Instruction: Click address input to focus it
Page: traveler
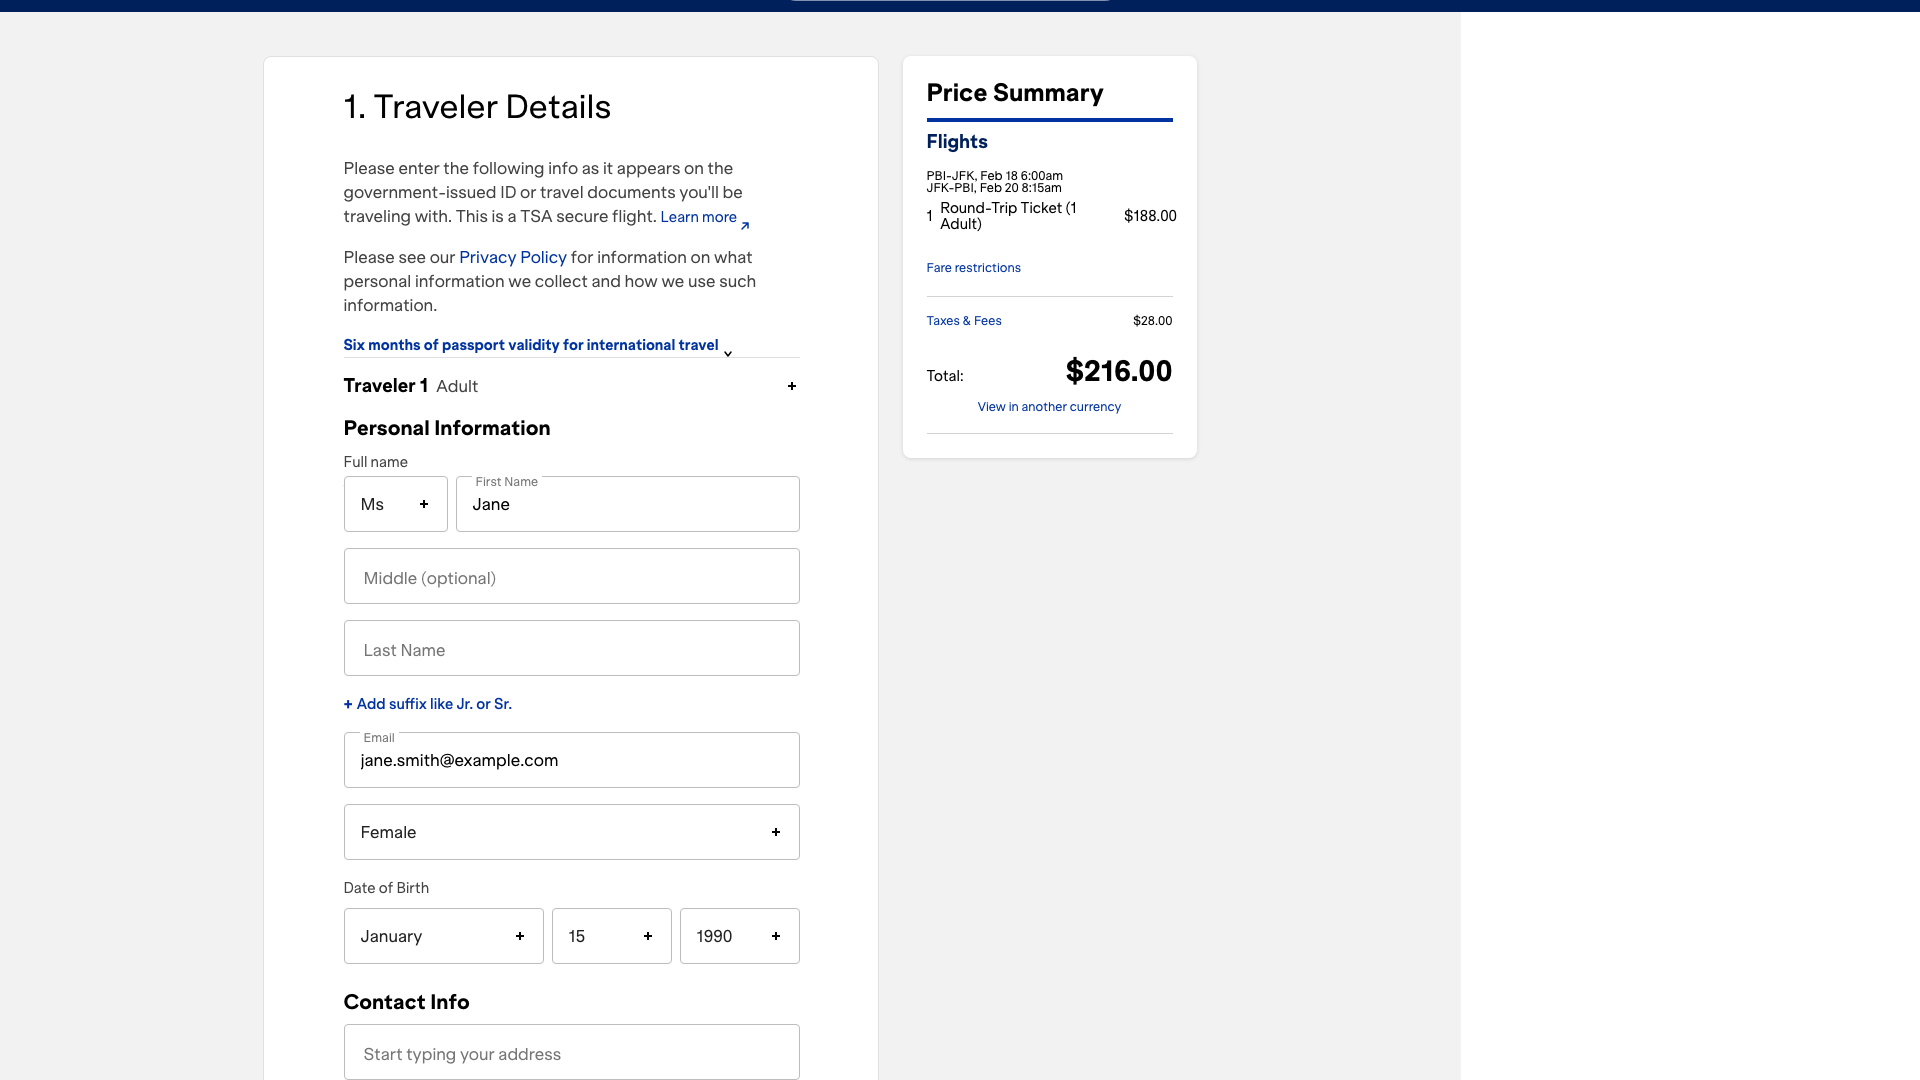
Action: click